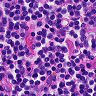
Metastatic tissue present: no